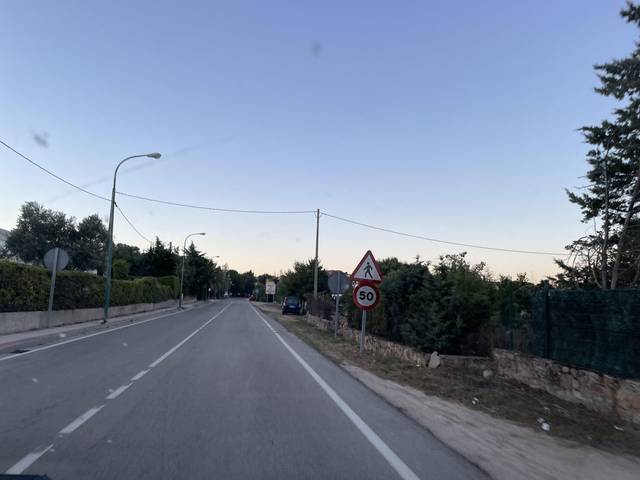
Region: Spain
Coordinates: 40.499, -4.073